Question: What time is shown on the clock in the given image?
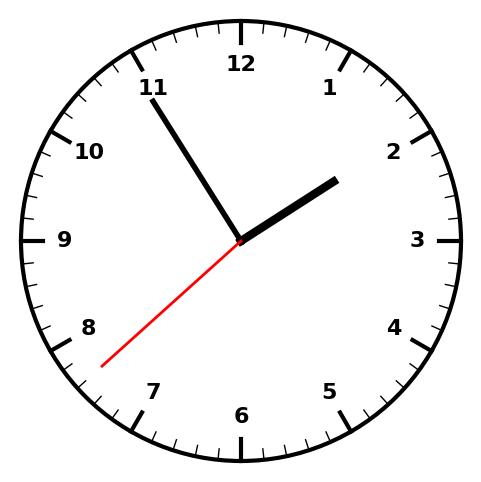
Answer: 01:54:38